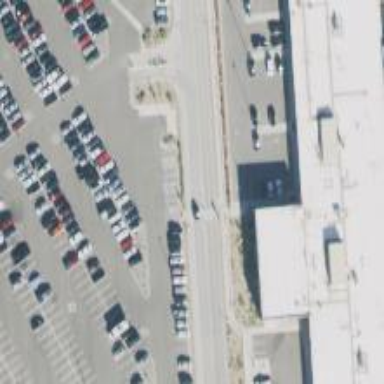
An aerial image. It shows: Parking space.